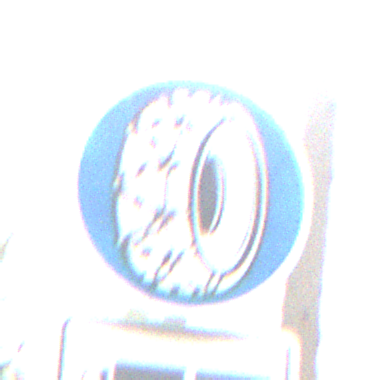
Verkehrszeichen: SchneekettenVorgeschrieben
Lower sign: HinweisDurchSinnbild16
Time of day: Midday
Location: Outdoor (Nature)
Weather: Overcast
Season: NotSpecified
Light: Natural